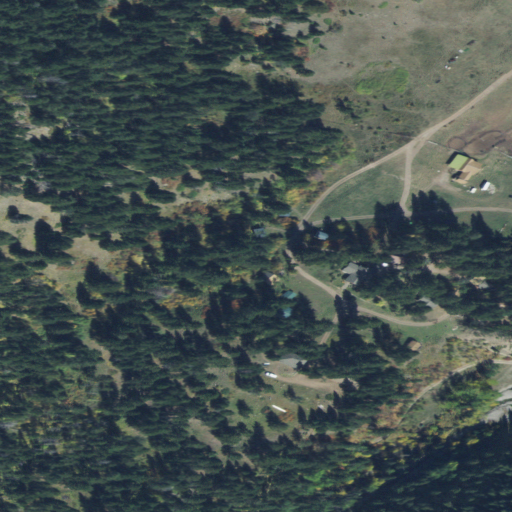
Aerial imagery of valley in Montana named Bear Draw containing evergreen forest, shrub, and open development